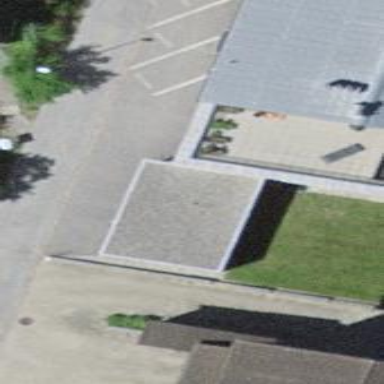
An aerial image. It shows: View of roof of building.